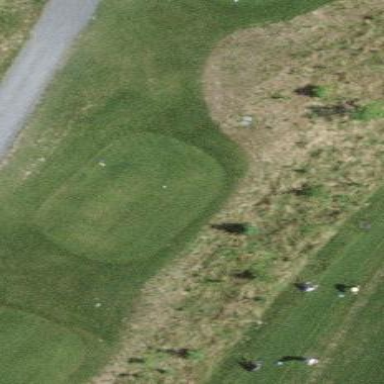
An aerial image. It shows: Golf tee.